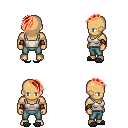
a pixel art fantasy rpg character, male body template, human, tanned skin, white pirate shirt, teal pants, red long mohawk hairstyle, leather bracers, gray slippers, four views (front, back, left, right), 2x2 character sprite sheet, small pixel art, hard edges, no anti-aliasing